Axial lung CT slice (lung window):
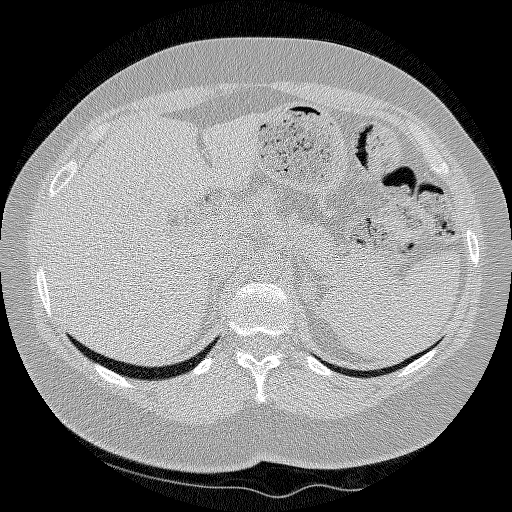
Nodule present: no